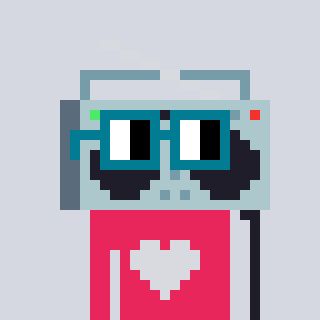
a pixel art character with square dark green glasses, a boombox-shaped head and a redpinkish-colored body on a cool background